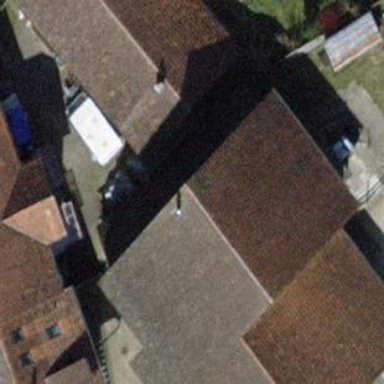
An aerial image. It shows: Gabled roof on farm auxiliary building.